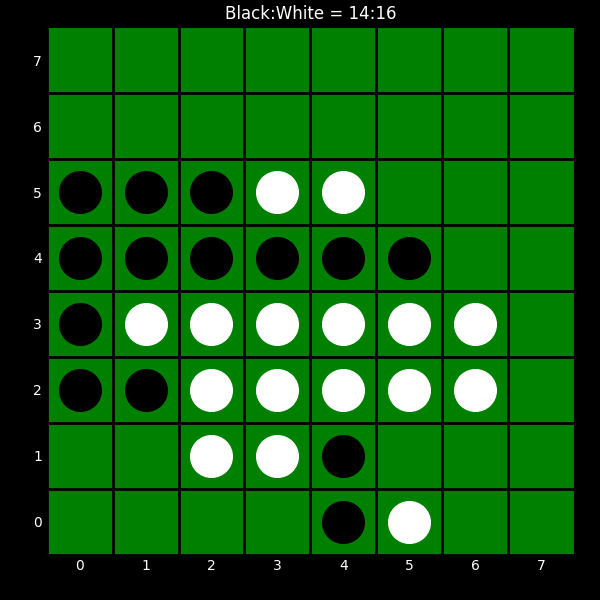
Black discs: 14
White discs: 16